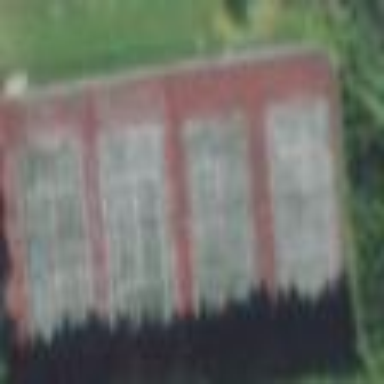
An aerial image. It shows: Tennis court in leisure pitch.